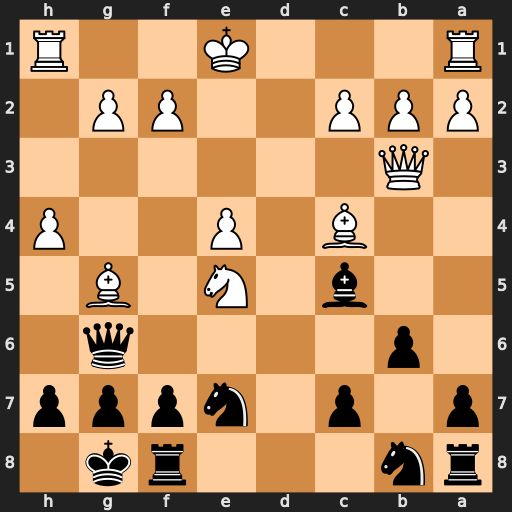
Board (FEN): rn3rk1/p1p1nppp/1p4q1/2b1N1B1/2B1P2P/1Q6/PPP2PP1/R3K2R
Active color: b
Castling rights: KQ
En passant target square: -
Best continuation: Qxe4+ Kf1 Qxe5